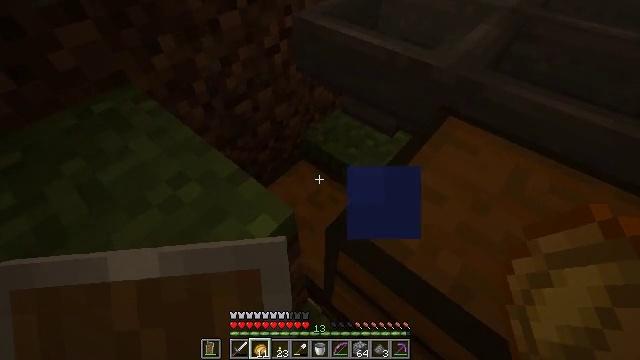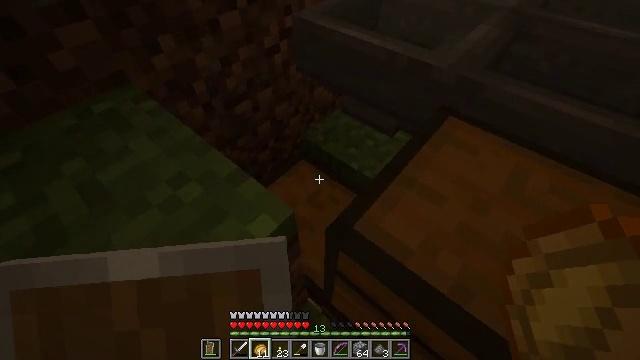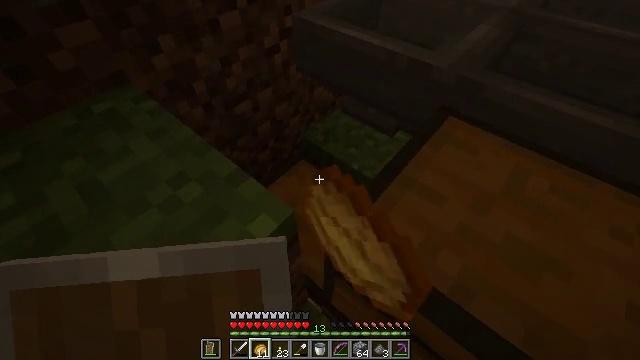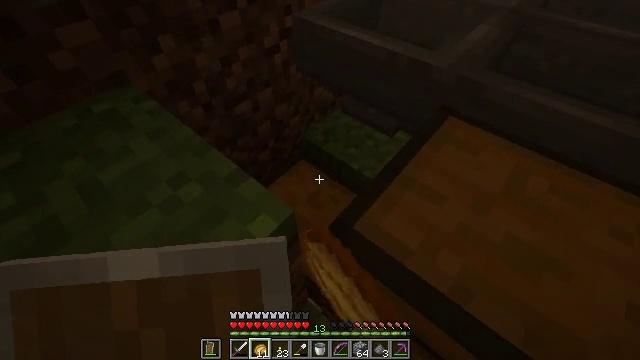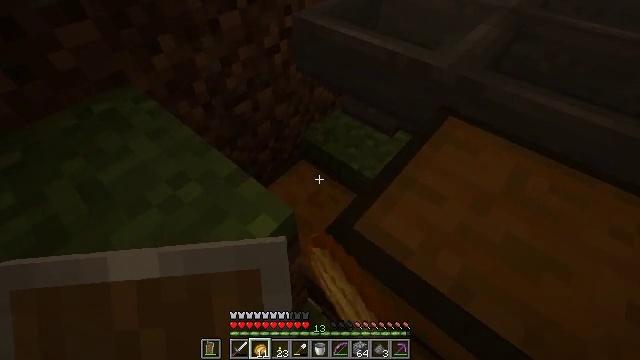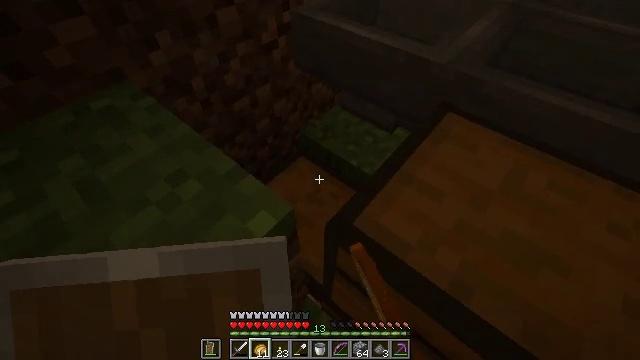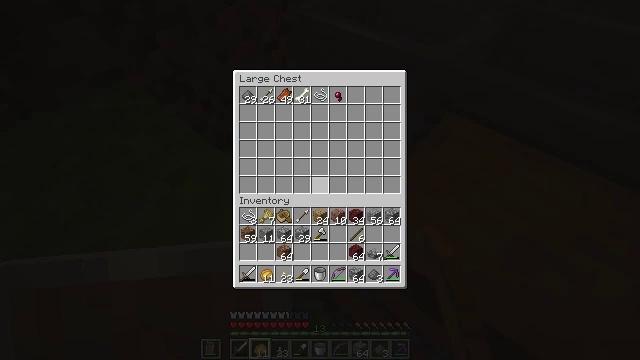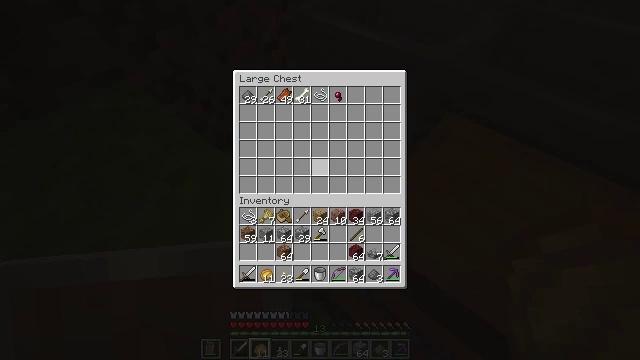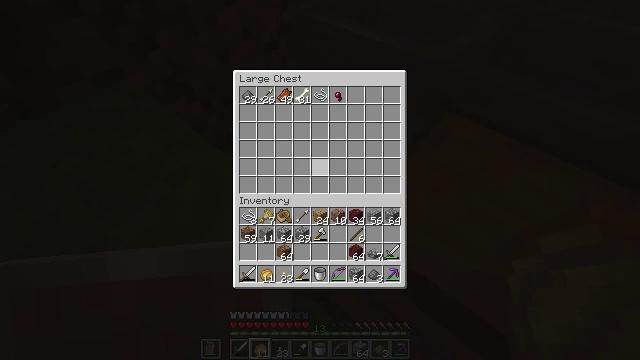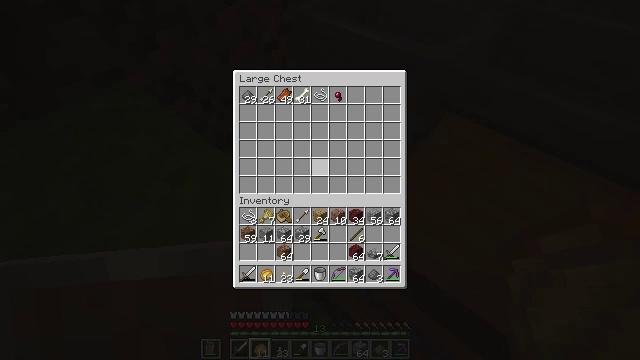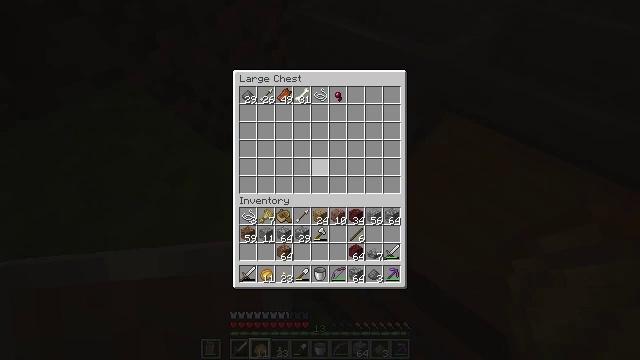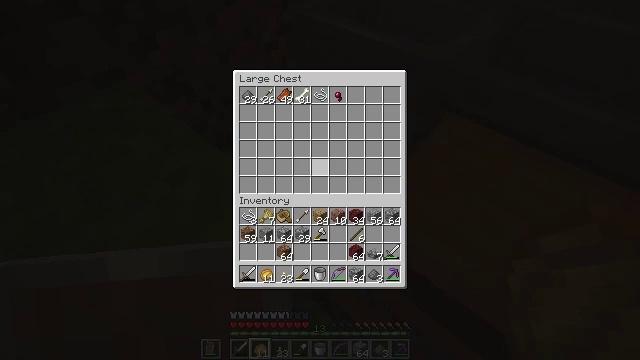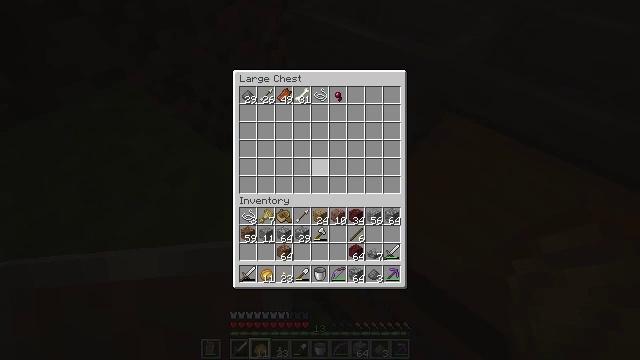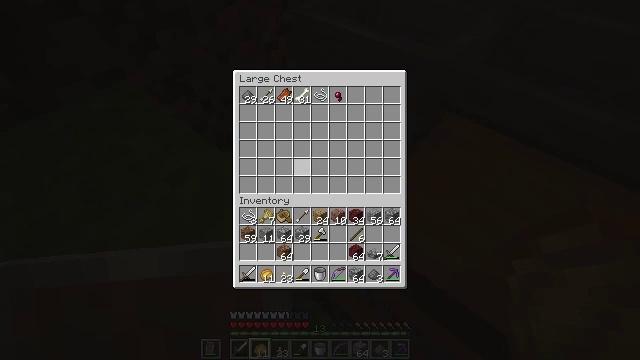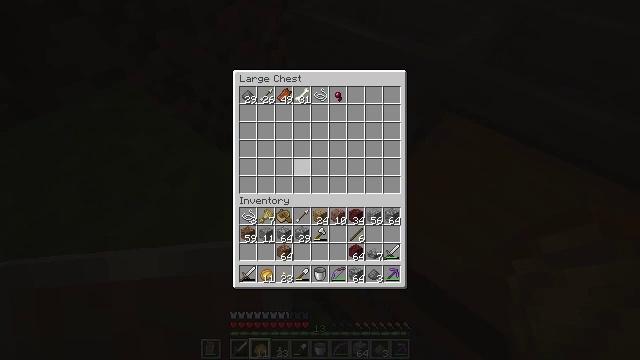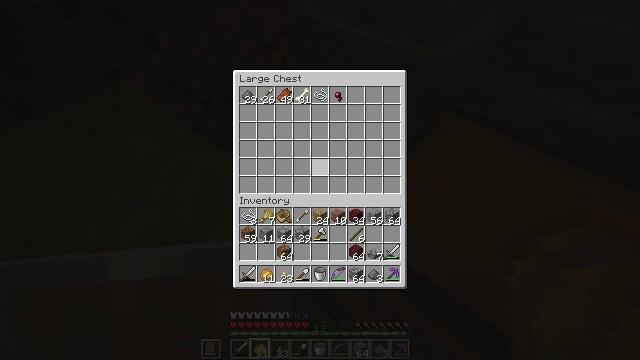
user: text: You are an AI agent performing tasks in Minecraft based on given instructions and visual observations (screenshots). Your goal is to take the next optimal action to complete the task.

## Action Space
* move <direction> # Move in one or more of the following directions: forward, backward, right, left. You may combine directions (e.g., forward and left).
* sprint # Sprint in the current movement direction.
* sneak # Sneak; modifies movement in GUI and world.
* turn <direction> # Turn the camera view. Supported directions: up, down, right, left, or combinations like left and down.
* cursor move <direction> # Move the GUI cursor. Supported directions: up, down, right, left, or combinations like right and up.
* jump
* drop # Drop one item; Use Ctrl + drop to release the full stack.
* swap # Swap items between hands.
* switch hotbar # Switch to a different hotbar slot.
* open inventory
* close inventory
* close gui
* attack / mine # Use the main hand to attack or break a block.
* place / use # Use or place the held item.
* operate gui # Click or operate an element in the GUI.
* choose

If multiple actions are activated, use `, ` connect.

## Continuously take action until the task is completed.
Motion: motion action
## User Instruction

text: Use string and sticks to craft a bow.
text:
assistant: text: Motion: use / place
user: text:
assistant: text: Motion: use / place
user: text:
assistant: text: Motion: use / place
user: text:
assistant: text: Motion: no_op
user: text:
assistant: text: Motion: no_op
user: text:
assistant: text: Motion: no_op
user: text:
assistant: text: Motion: turn up
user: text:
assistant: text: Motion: no_op
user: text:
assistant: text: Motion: no_op
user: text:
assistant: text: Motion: no_op
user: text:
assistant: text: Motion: no_op
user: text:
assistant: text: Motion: no_op
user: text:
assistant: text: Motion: no_op
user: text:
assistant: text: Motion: no_op
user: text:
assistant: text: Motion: no_op
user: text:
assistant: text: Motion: no_op
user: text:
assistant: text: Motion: no_op
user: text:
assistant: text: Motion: no_op
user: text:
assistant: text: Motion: no_op
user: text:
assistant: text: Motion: no_op
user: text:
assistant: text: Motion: no_op
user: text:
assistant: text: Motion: no_op
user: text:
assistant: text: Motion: no_op
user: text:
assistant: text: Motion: no_op
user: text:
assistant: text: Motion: no_op
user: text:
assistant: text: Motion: no_op
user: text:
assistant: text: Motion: no_op
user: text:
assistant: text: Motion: no_op
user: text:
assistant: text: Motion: no_op
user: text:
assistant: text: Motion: no_op